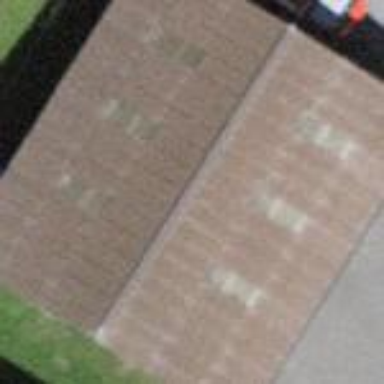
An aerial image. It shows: Shed.